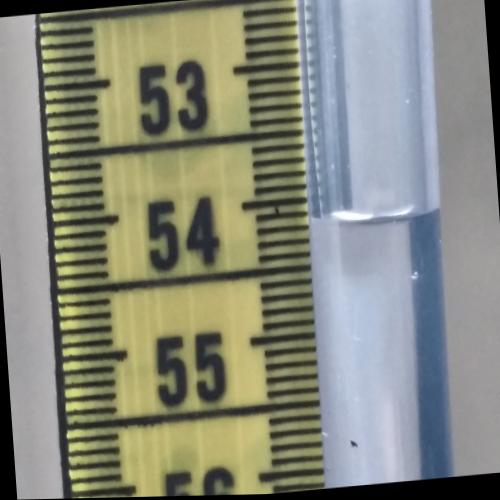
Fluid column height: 54.2 cm